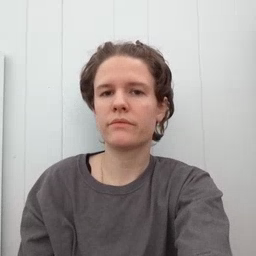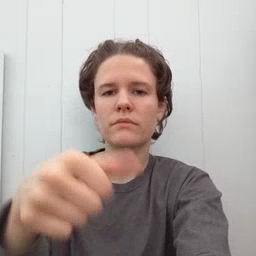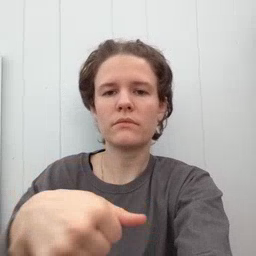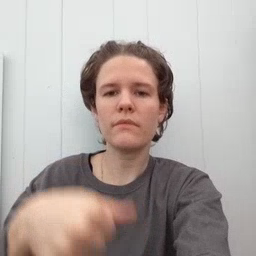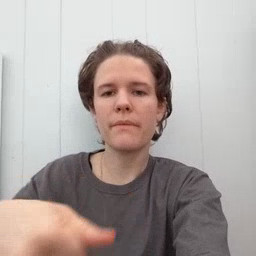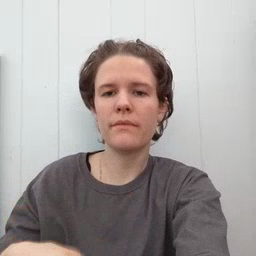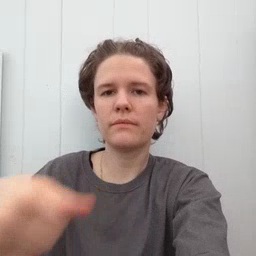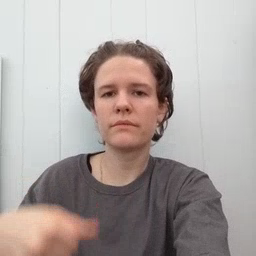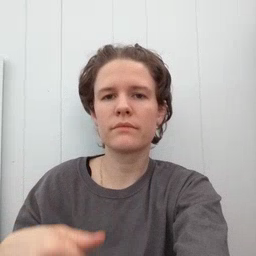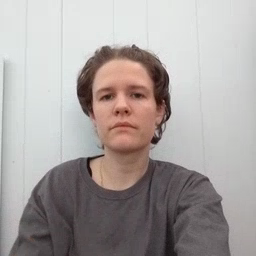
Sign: puzzle